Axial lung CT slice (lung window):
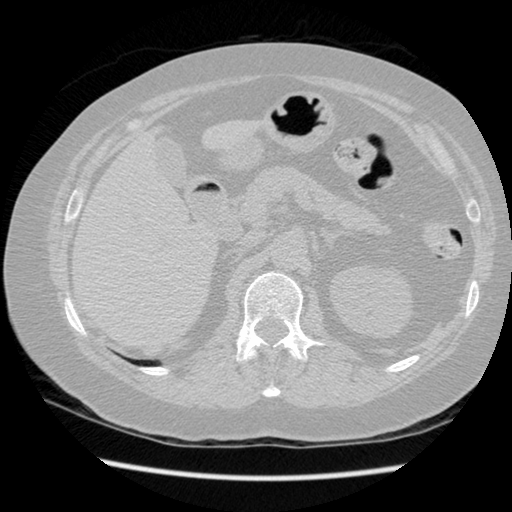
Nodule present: no